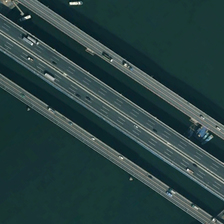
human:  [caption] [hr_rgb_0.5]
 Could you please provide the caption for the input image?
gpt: some cars are on three parallel bridges over a green river .

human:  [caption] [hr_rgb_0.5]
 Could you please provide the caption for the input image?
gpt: some cars are on three parallel bridges over a green river .

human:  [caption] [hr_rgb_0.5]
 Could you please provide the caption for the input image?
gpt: some cars are on three parallel bridges over a green river .

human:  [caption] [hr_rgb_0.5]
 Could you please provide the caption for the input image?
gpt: some cars are on three parallel bridges over a green river .

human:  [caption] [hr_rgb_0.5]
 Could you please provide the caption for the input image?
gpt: some cars are on three parallel bridges over a green river .